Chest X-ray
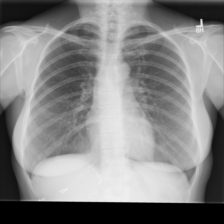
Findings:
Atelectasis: negative
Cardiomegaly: negative
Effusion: negative
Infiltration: negative
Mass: negative
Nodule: negative
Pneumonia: negative
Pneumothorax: negative
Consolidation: negative
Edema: negative
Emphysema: negative
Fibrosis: negative
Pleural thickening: negative
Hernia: negative